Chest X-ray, AP view. Patient: 55 years old, sex M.
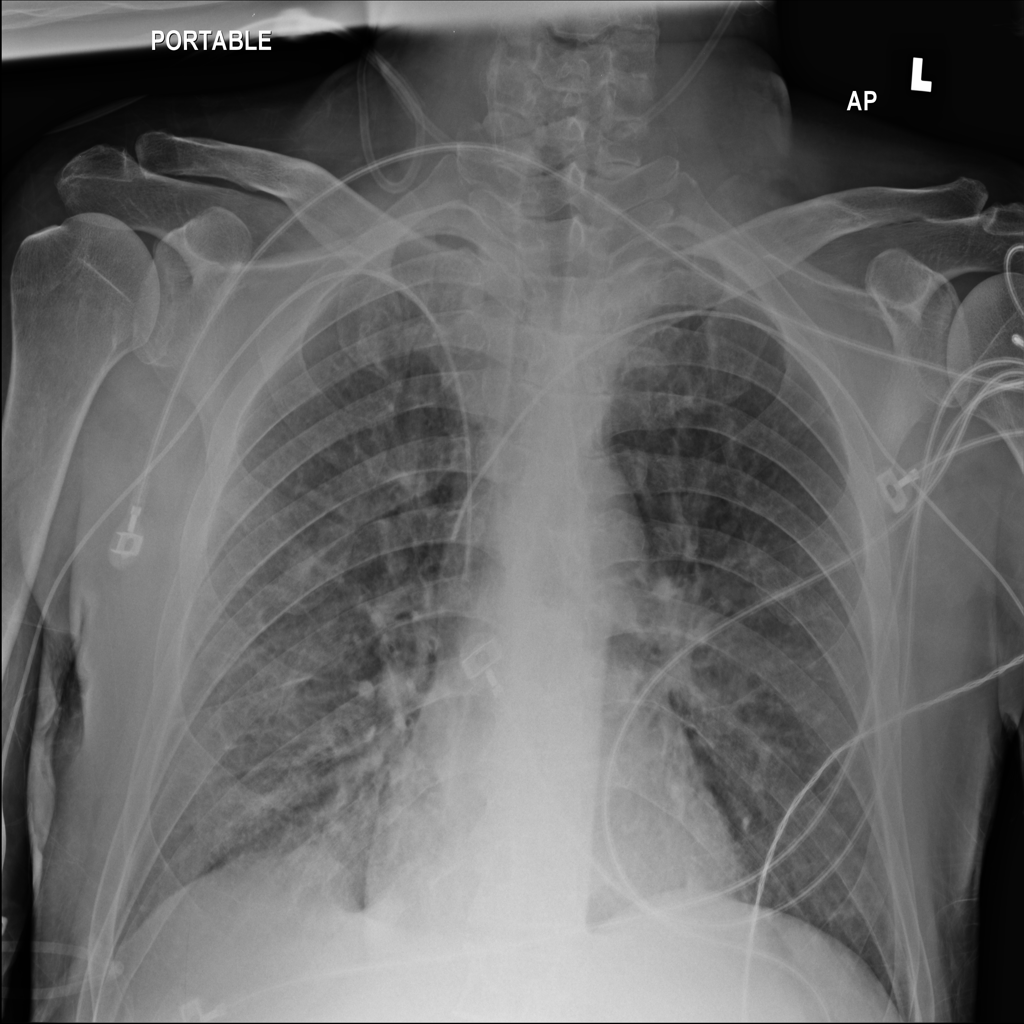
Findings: No Finding